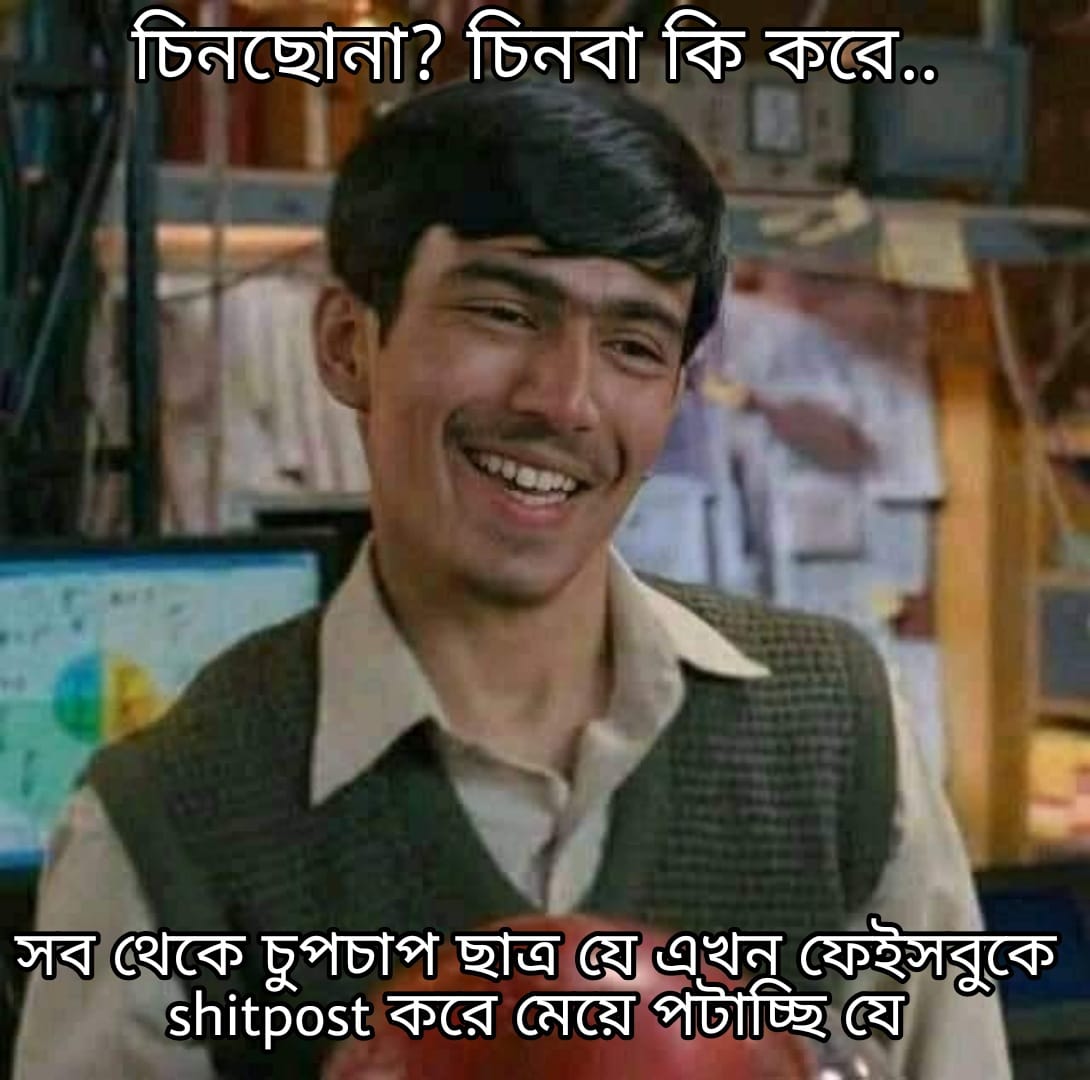
Caption: চিনছোনা ? চিনবা কি করে ...   সব থেকে চুপচাপ ছাত্র যে এখন ফেইসবুকে  shitpost করে মেয়ে পটাচ্ছি যে
Label: hate